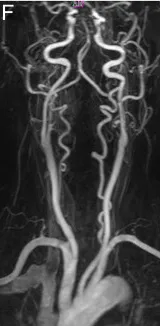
MRA and CEMRA images of case 1 C, G) Cross-sectional images of MRA show that the left and right vertebral arteries lie adjacent to each other.
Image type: radiology (mri)